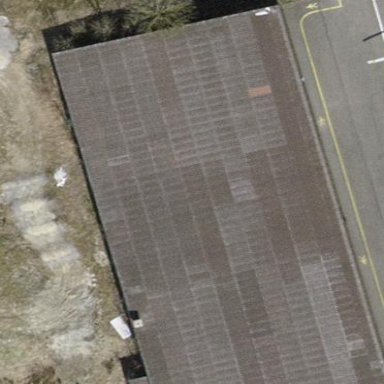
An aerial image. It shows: Hangar building at the airport.